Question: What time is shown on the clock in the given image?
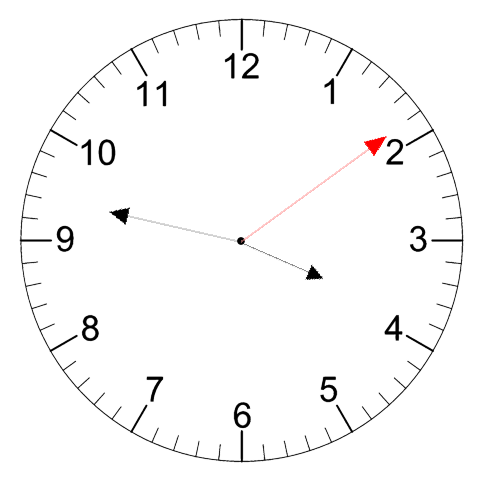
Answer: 03:47:09